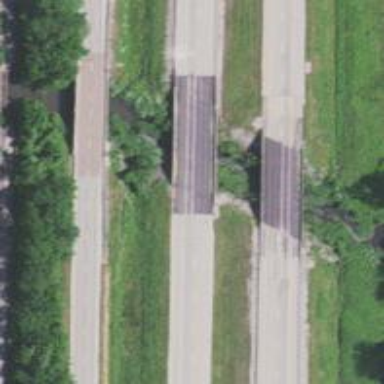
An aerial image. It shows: Bridge over motorway.